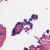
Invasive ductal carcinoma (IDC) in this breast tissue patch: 0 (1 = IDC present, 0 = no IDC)